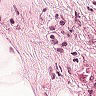
Metastatic tissue present: no